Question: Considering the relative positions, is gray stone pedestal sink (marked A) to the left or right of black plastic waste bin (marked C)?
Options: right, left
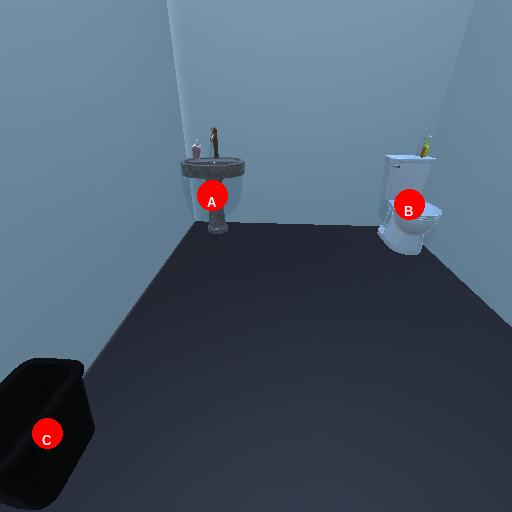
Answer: right